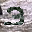
Label: 3